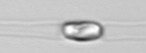
Label: Chaetoceros_danicus